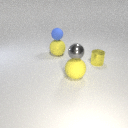
small yellow metal cylinder to the right of large yellow rubber sphere